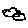
Label: cloud